Field crop: tomato
Growth stage: 2
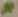
Species: solanum